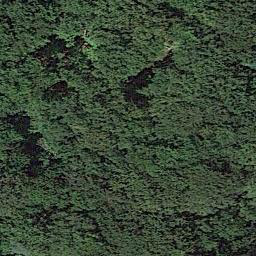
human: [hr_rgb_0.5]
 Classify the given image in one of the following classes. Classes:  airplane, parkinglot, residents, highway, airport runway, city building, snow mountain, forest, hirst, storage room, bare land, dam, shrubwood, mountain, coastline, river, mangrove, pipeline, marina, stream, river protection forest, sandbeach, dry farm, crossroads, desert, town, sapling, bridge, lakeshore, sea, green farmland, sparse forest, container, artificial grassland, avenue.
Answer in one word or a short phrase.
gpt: forest